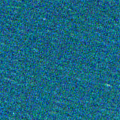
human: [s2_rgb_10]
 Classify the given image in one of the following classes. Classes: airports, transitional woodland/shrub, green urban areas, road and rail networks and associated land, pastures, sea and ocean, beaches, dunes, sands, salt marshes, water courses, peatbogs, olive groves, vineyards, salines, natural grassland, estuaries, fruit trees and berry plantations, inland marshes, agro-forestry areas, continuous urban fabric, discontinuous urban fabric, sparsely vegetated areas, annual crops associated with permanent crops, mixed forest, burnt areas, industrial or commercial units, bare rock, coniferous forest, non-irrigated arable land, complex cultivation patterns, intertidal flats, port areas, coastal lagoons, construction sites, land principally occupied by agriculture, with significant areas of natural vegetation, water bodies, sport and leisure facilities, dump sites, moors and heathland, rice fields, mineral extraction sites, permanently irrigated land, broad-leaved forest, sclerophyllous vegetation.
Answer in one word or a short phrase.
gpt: sea and ocean